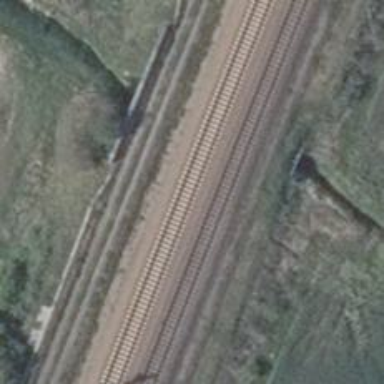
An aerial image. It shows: Bridge with electrified railway tracks featuring contact line.